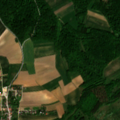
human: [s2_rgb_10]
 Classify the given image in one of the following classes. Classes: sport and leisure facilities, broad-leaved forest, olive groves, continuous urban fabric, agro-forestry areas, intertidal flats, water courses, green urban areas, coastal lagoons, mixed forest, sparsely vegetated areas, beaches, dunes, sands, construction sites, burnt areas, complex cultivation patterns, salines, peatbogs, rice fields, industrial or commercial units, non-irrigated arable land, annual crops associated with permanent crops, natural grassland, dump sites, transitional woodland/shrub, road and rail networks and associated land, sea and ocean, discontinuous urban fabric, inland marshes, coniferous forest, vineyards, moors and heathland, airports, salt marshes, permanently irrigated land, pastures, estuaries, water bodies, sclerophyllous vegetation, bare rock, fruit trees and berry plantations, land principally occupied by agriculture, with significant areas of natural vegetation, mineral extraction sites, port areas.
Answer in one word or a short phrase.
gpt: discontinuous urban fabric, non-irrigated arable land, land principally occupied by agriculture, with significant areas of natural vegetation, broad-leaved forest, mixed forest